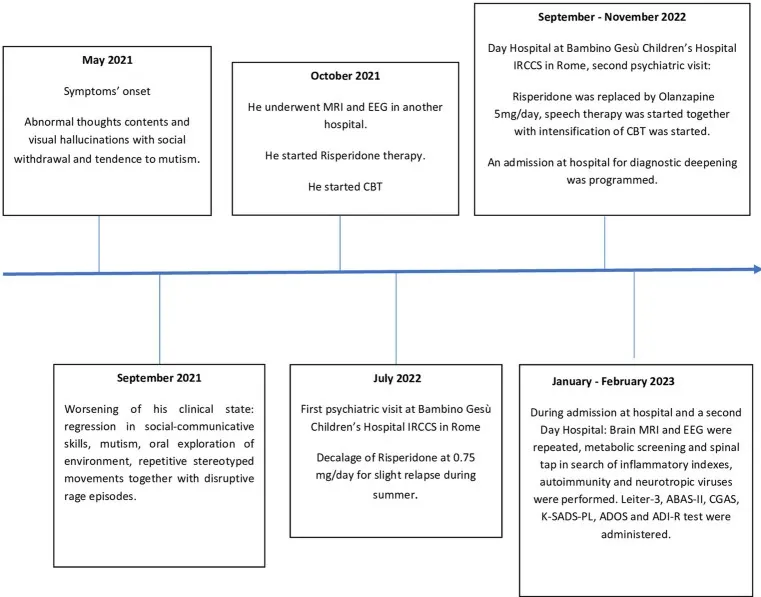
Timeline of assesments. ABAS-II, Adaptive Behavior Assessment System, Second; ADI-R, Autism Diagnostic Interview Revised; ADOS-2, Autism Diagnostic Observation Schedule-Second Edition; CBT, cognitive behavioral therapy; CGAS, Children's Global Assessment Scale; EEG, electroencephalogram; Leiter-3, Leiter International Performance Scale, Third Edition; MRI, magnetic resonance imaging; K-SADS-PL, Schedule for Affective Disorders and Schizophrenia for School-Aged Children Present and Lifetime Version DSM-5.
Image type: chart (chart)